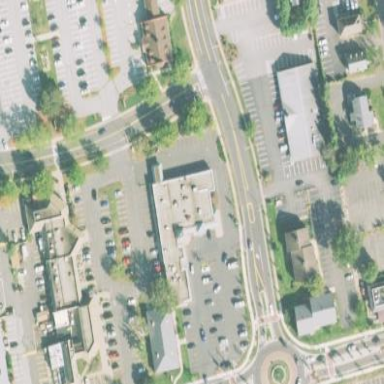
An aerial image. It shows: Retail area.